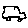
Label: car